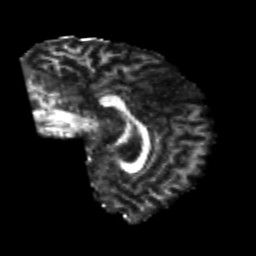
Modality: FA
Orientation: sagittal
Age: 23
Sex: male
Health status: healthy
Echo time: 0.074 s